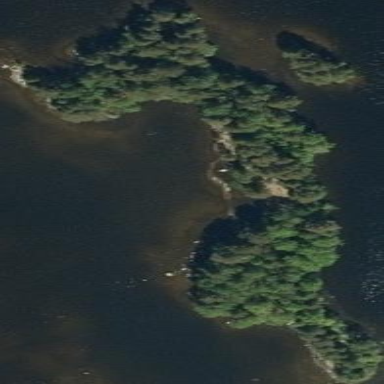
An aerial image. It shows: Islet covered with woodland.